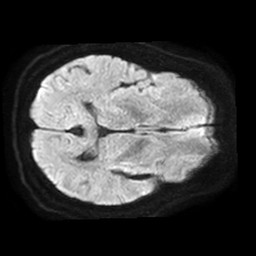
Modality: TRACE
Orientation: axial
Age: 48
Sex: male
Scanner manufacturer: philips
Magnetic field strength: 1.5 T
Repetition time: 3.403 s
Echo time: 0.06922 s